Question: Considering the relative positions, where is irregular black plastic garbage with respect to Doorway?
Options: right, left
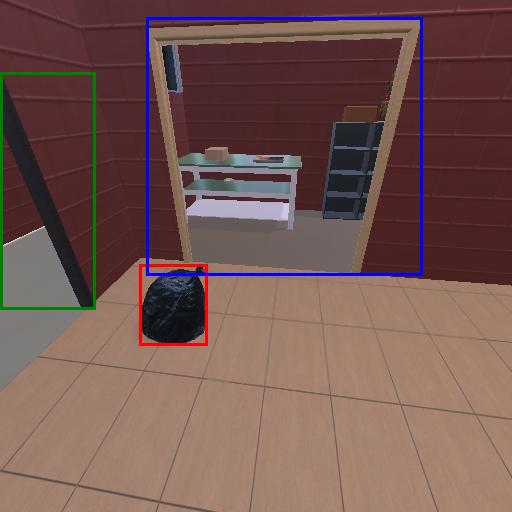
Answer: right